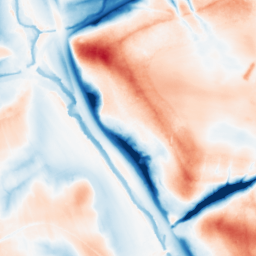
Category: multiscale
Decomposition family: dog_multiscale
Decomposition parameters: sigma_ratio: 2
n_scales: 5
base_sigma: 0.5
Upsampling method: bspline
Upsampling parameters: scale: 8
Upsampling scale: 8